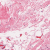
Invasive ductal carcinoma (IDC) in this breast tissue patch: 0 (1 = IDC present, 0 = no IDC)